Interaction volume radius: 5 \u00c5
Interaction volume height: 10 \u00c5
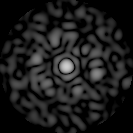
Disorder parameter: 0.8815